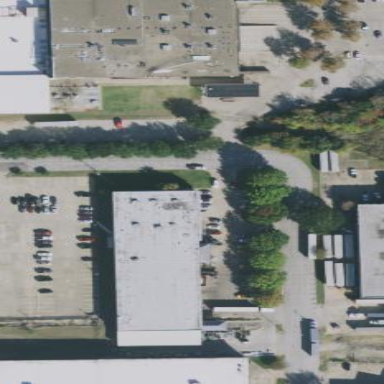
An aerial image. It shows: Warehouse building.